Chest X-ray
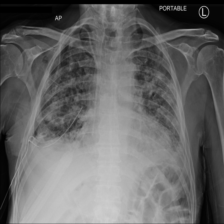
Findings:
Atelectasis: negative
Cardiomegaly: negative
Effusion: negative
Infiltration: negative
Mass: negative
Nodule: negative
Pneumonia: negative
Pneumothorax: positive
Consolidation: negative
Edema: negative
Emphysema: negative
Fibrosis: negative
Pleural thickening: negative
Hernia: negative